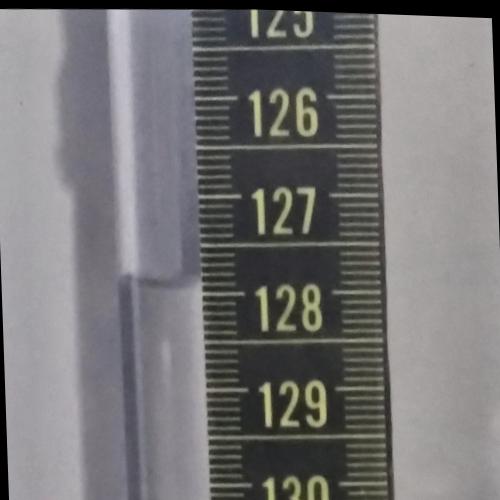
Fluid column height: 127.9 cm